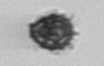
Label: Syracosphaera_pulchra